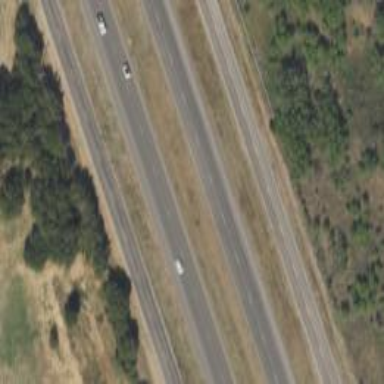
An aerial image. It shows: Trunk highway with expressway features.